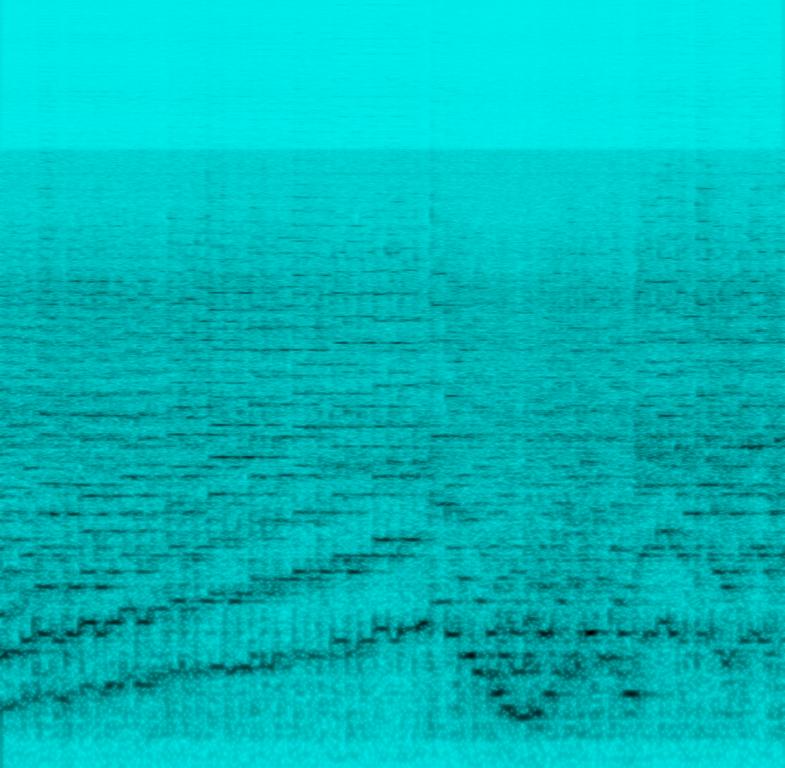
This instrumental song features a distortion guitar playing a guitar solo. The guitar starts playing an ascending pattern followed by a sweep picking lick. This is followed by an alternate picking pattern. The ending of this solo consists of a sweep picking lick using string skipping technique. There are no other instruments in this song. There is no voice in this song.